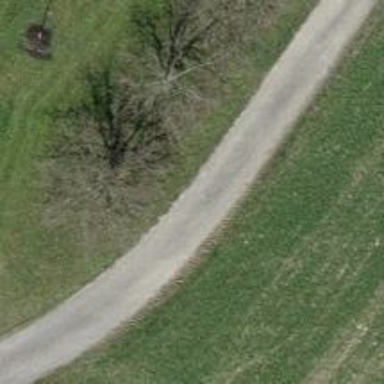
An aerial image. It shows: Well-maintained track road of grade 1.